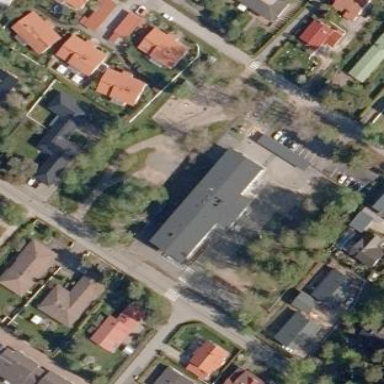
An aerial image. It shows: Kindergarten building.